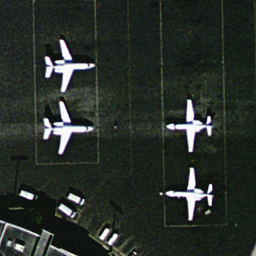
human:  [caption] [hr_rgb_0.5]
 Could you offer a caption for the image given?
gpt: There are four airplanes at the airport .

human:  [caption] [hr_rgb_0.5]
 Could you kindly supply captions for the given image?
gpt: Four white airplanes are stopped at the airport whth some cars beside them .

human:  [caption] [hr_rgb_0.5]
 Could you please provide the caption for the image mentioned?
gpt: Four white airplanes are arranged neatly at the airport .

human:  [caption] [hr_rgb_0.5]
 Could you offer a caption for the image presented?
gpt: Four airplanes are stopped at the airport and the ground is dark .

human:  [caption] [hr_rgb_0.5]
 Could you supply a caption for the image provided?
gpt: Four white airplanes are stopped at the airport and the ground is dark .